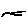
Label: line